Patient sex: M
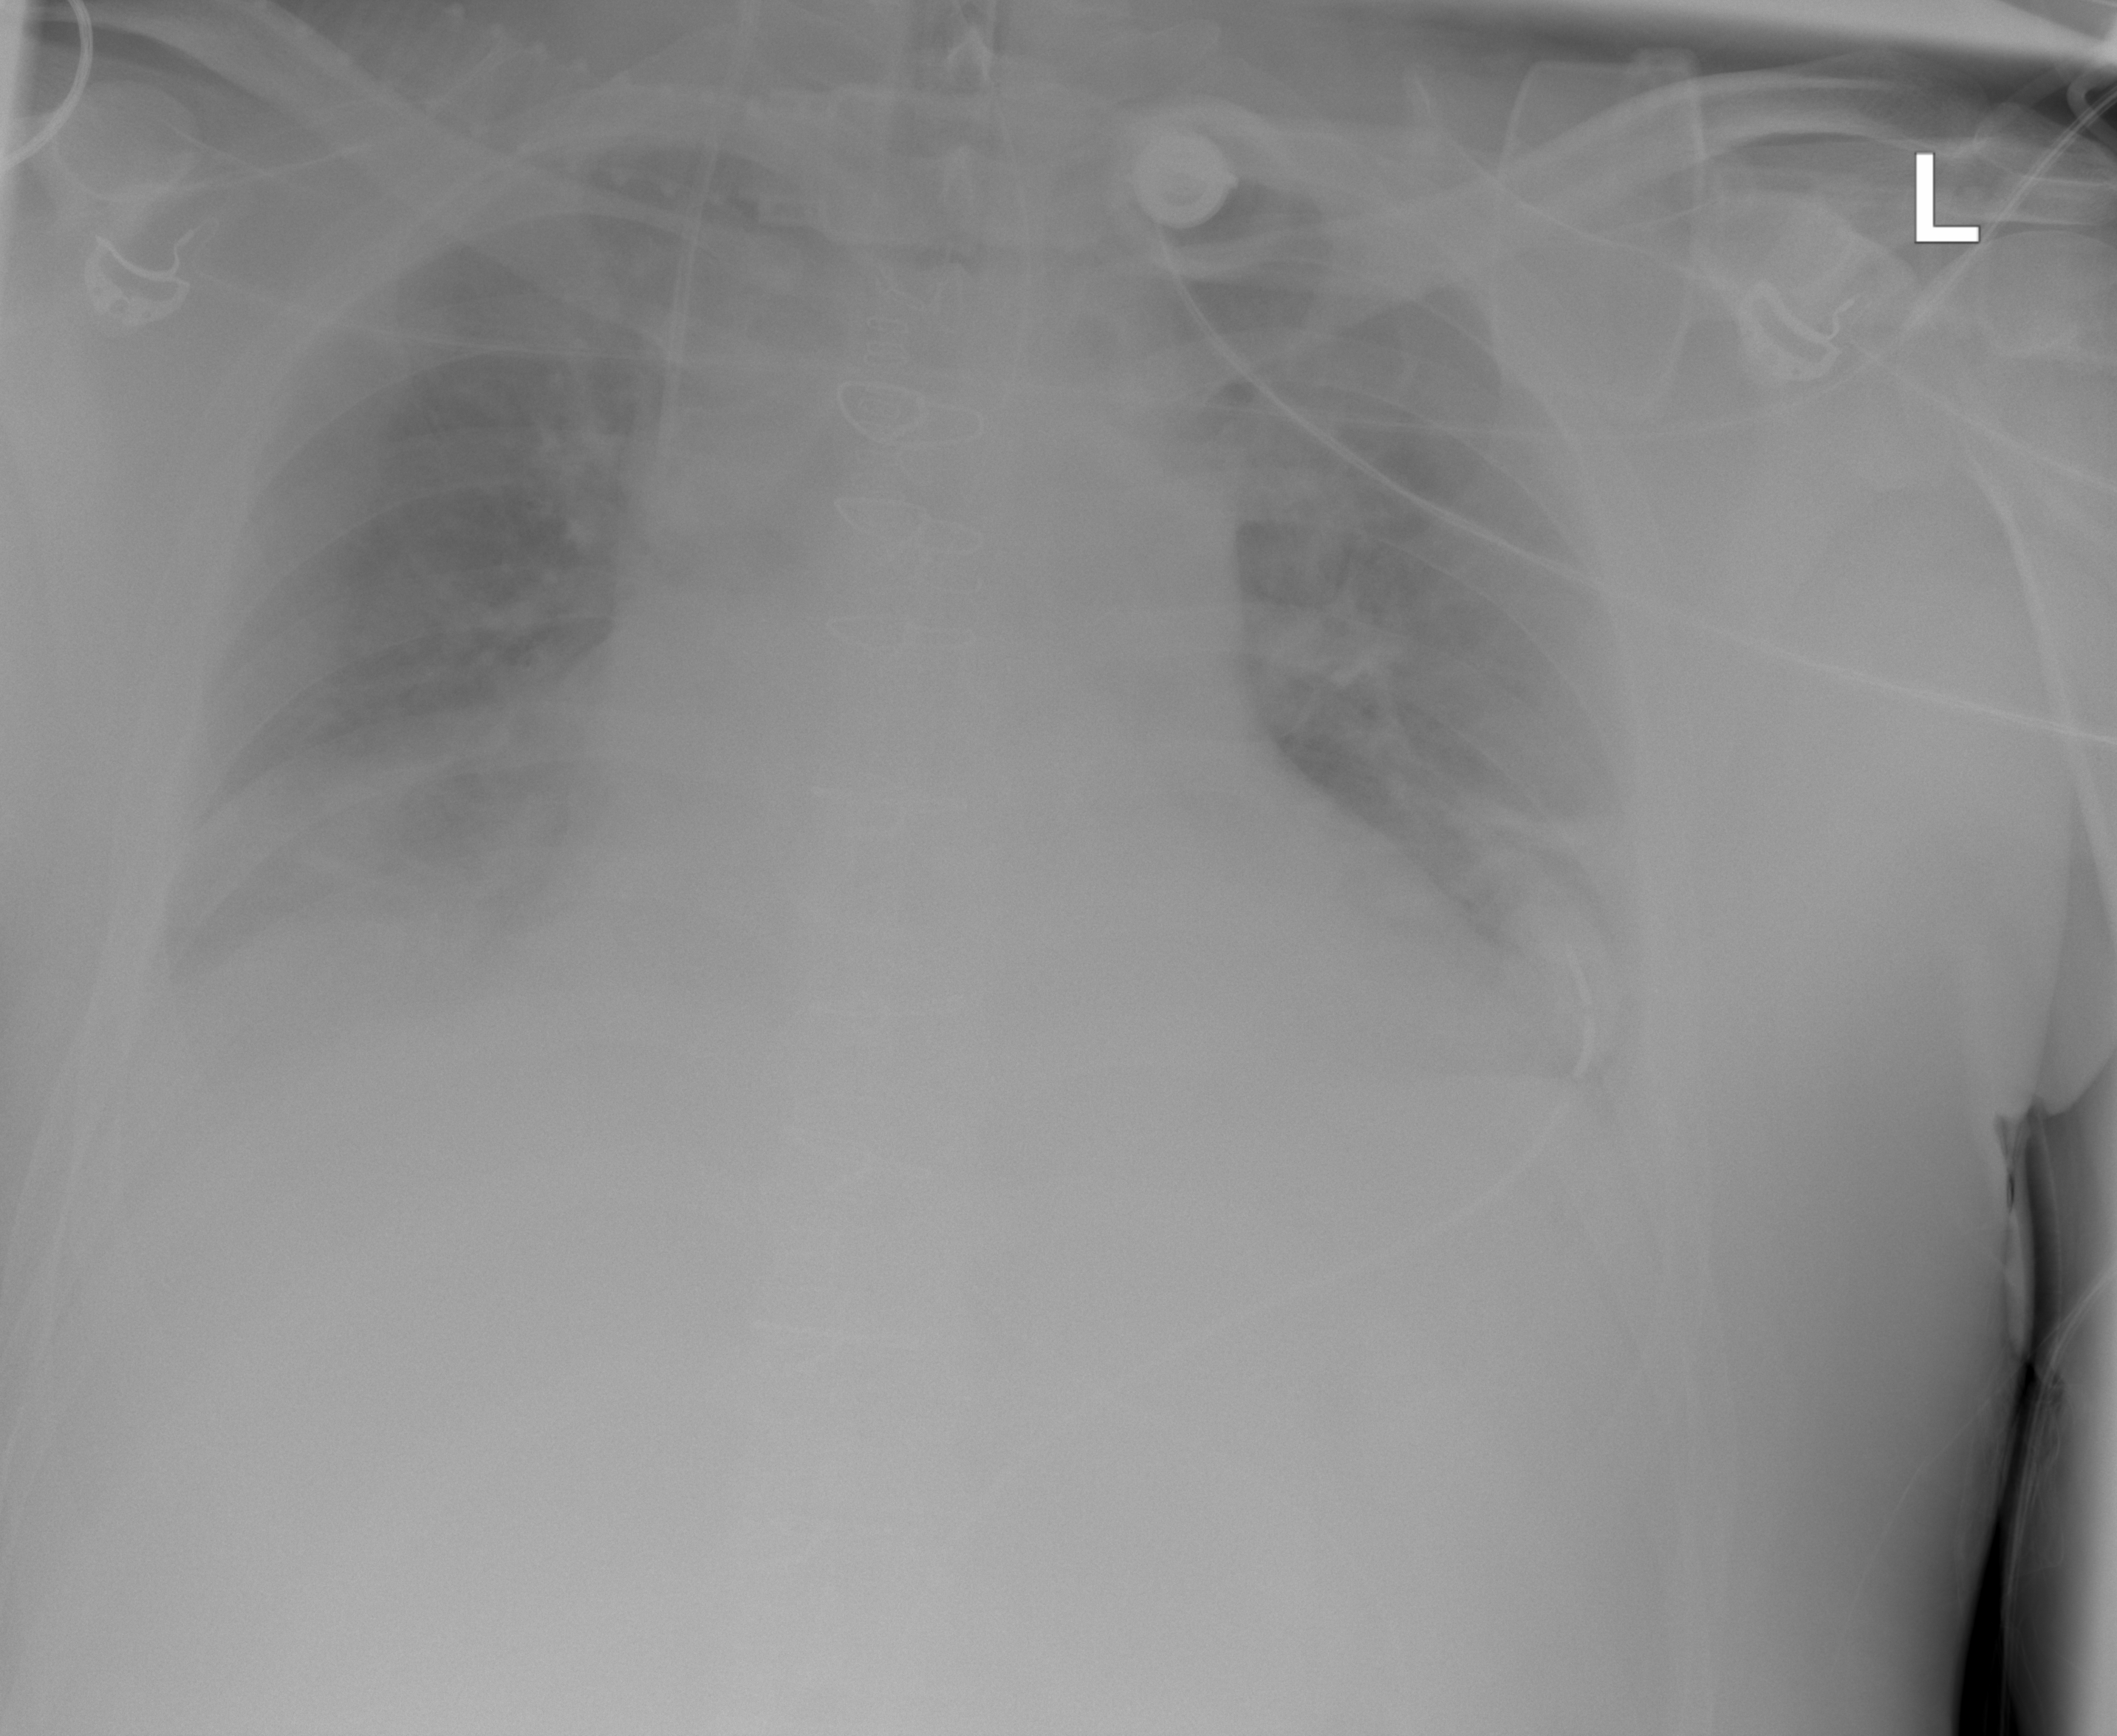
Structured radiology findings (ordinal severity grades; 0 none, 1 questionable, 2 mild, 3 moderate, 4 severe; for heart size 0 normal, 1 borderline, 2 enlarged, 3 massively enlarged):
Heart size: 2
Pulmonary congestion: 2
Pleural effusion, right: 3
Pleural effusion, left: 2
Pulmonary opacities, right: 2
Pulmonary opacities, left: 2
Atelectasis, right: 2
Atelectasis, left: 3